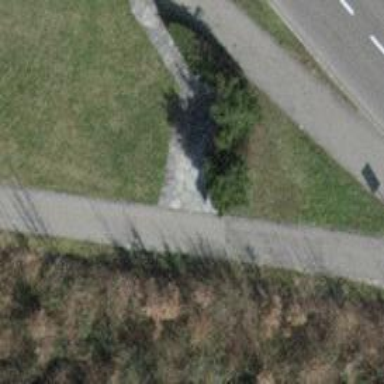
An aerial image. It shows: Bench for seating.